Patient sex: M
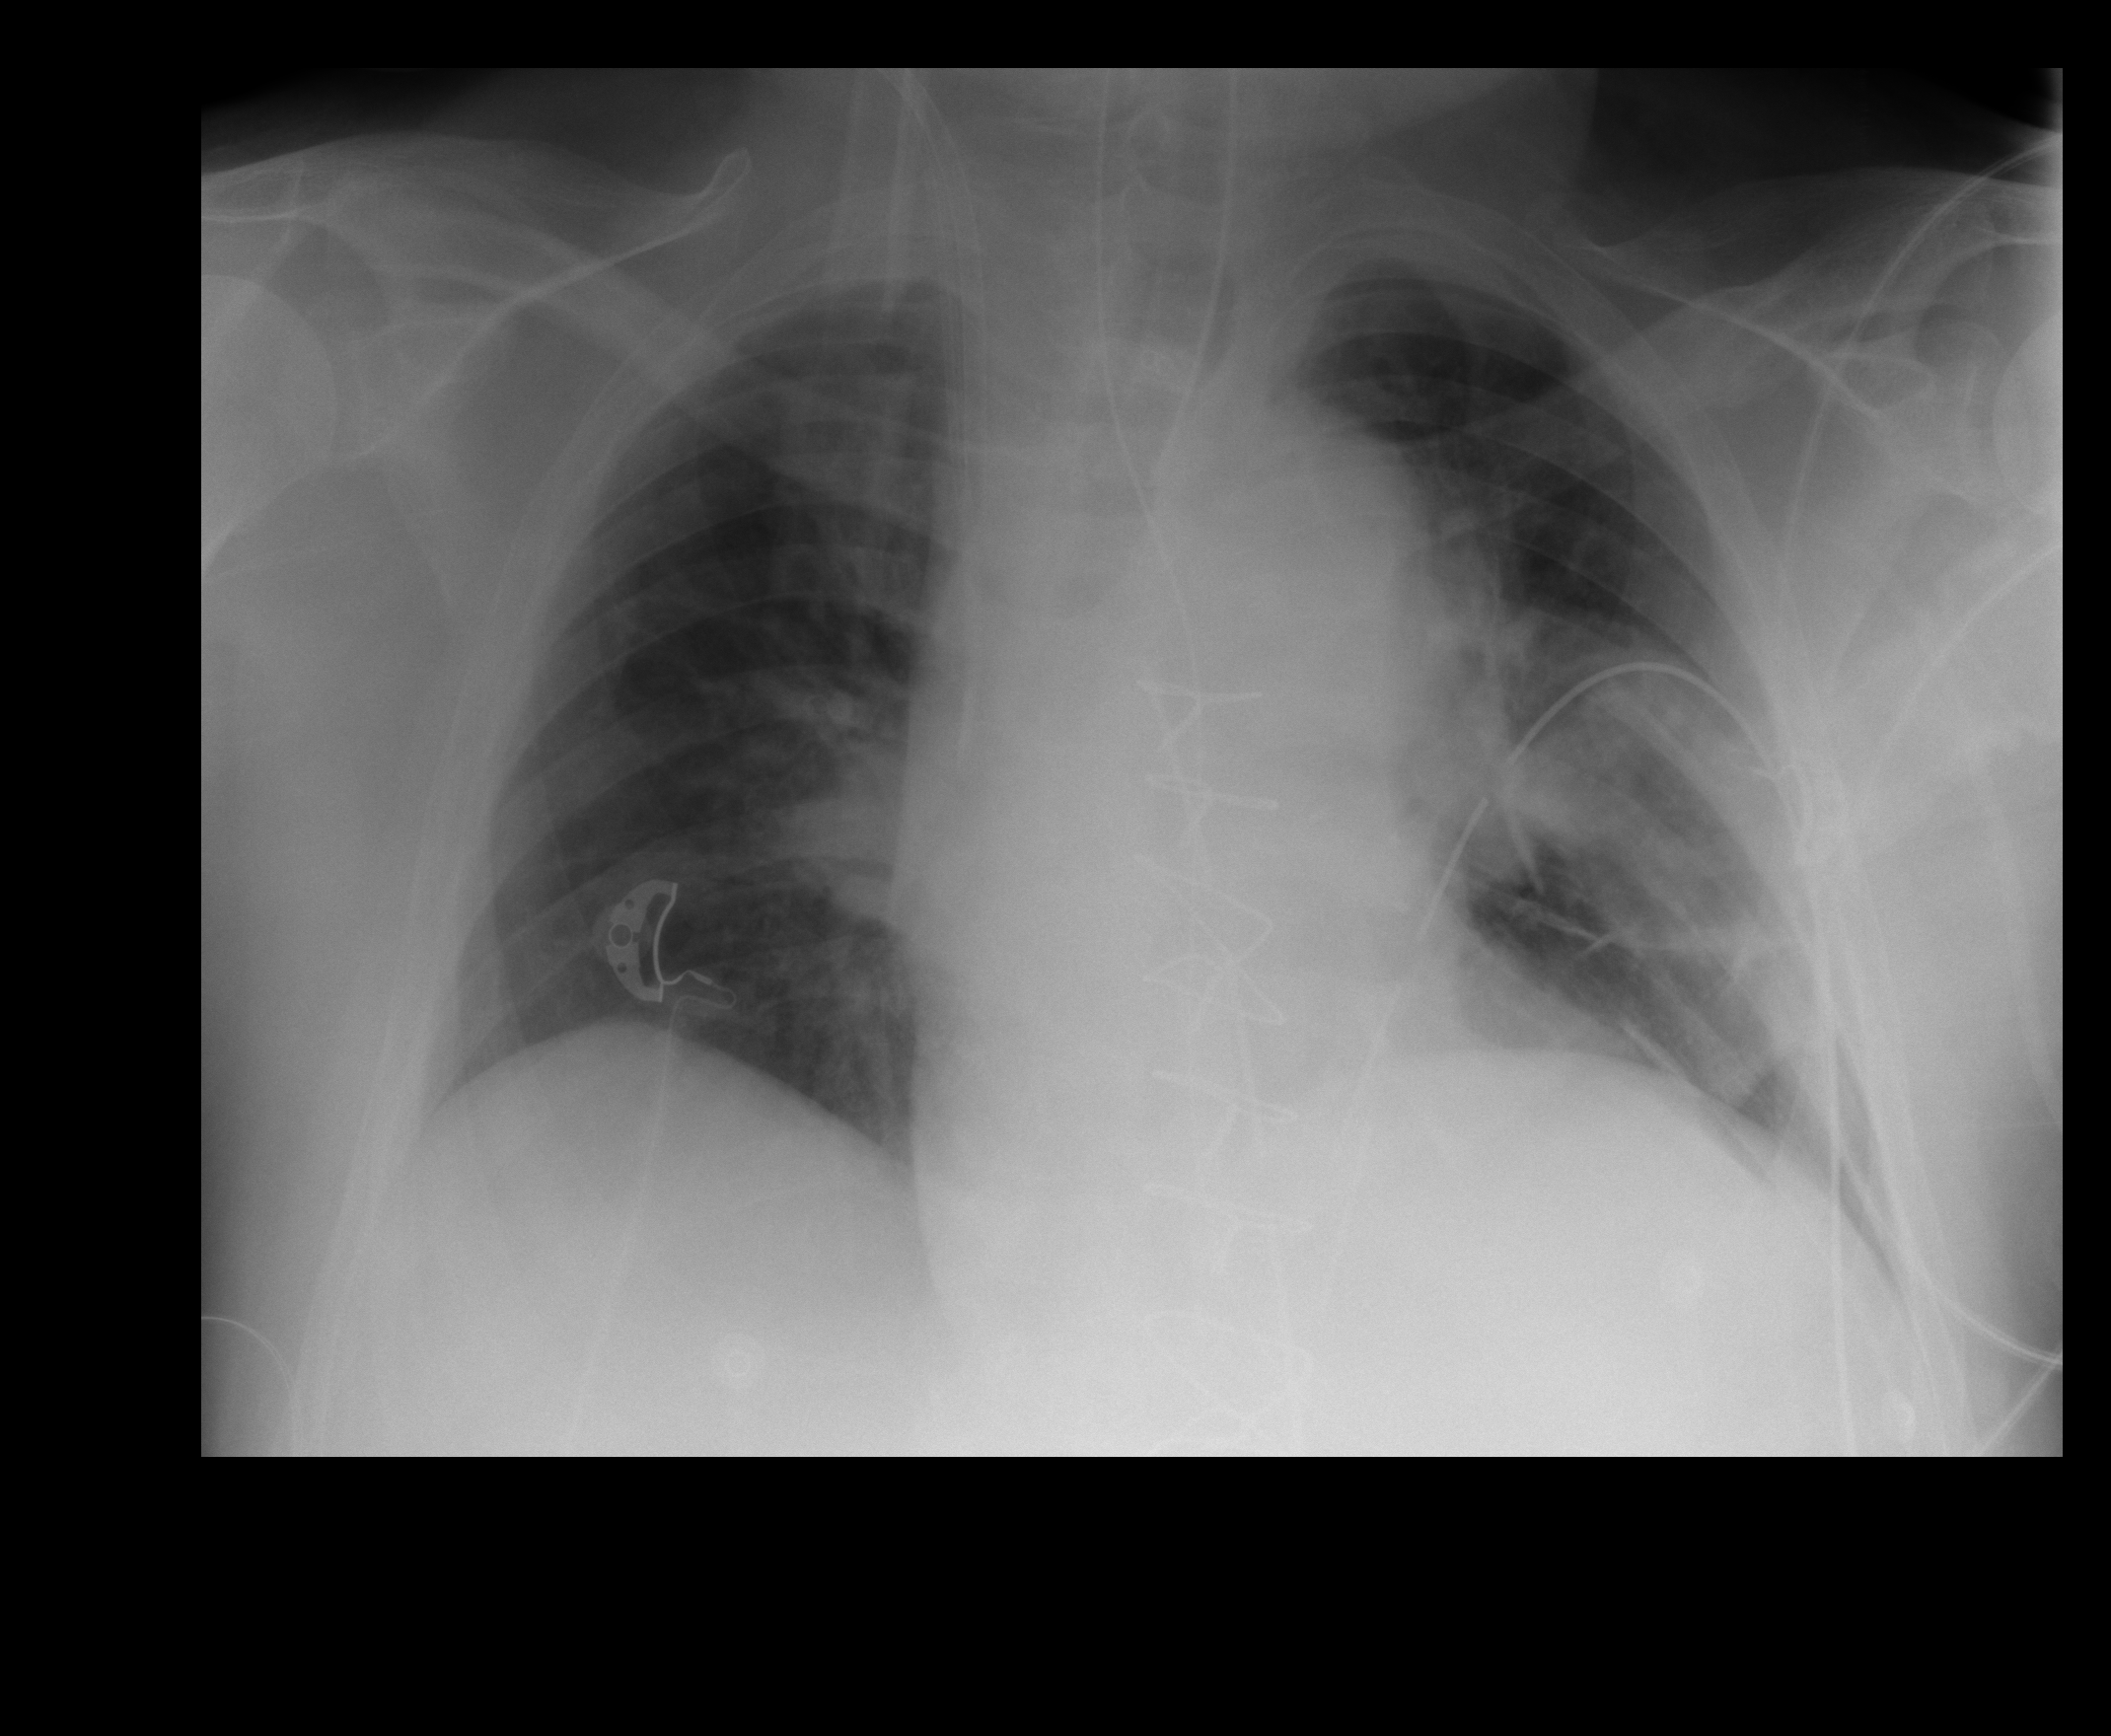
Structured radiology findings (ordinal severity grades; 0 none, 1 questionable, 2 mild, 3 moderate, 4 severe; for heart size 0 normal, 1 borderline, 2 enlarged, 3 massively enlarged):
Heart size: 1
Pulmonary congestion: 1
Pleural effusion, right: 0
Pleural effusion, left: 0
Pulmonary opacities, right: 0
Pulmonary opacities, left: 1
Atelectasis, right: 0
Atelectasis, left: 1